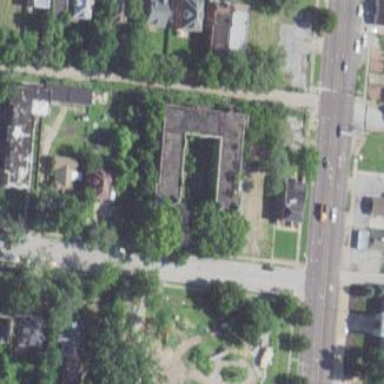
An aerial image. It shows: Abandoned building.